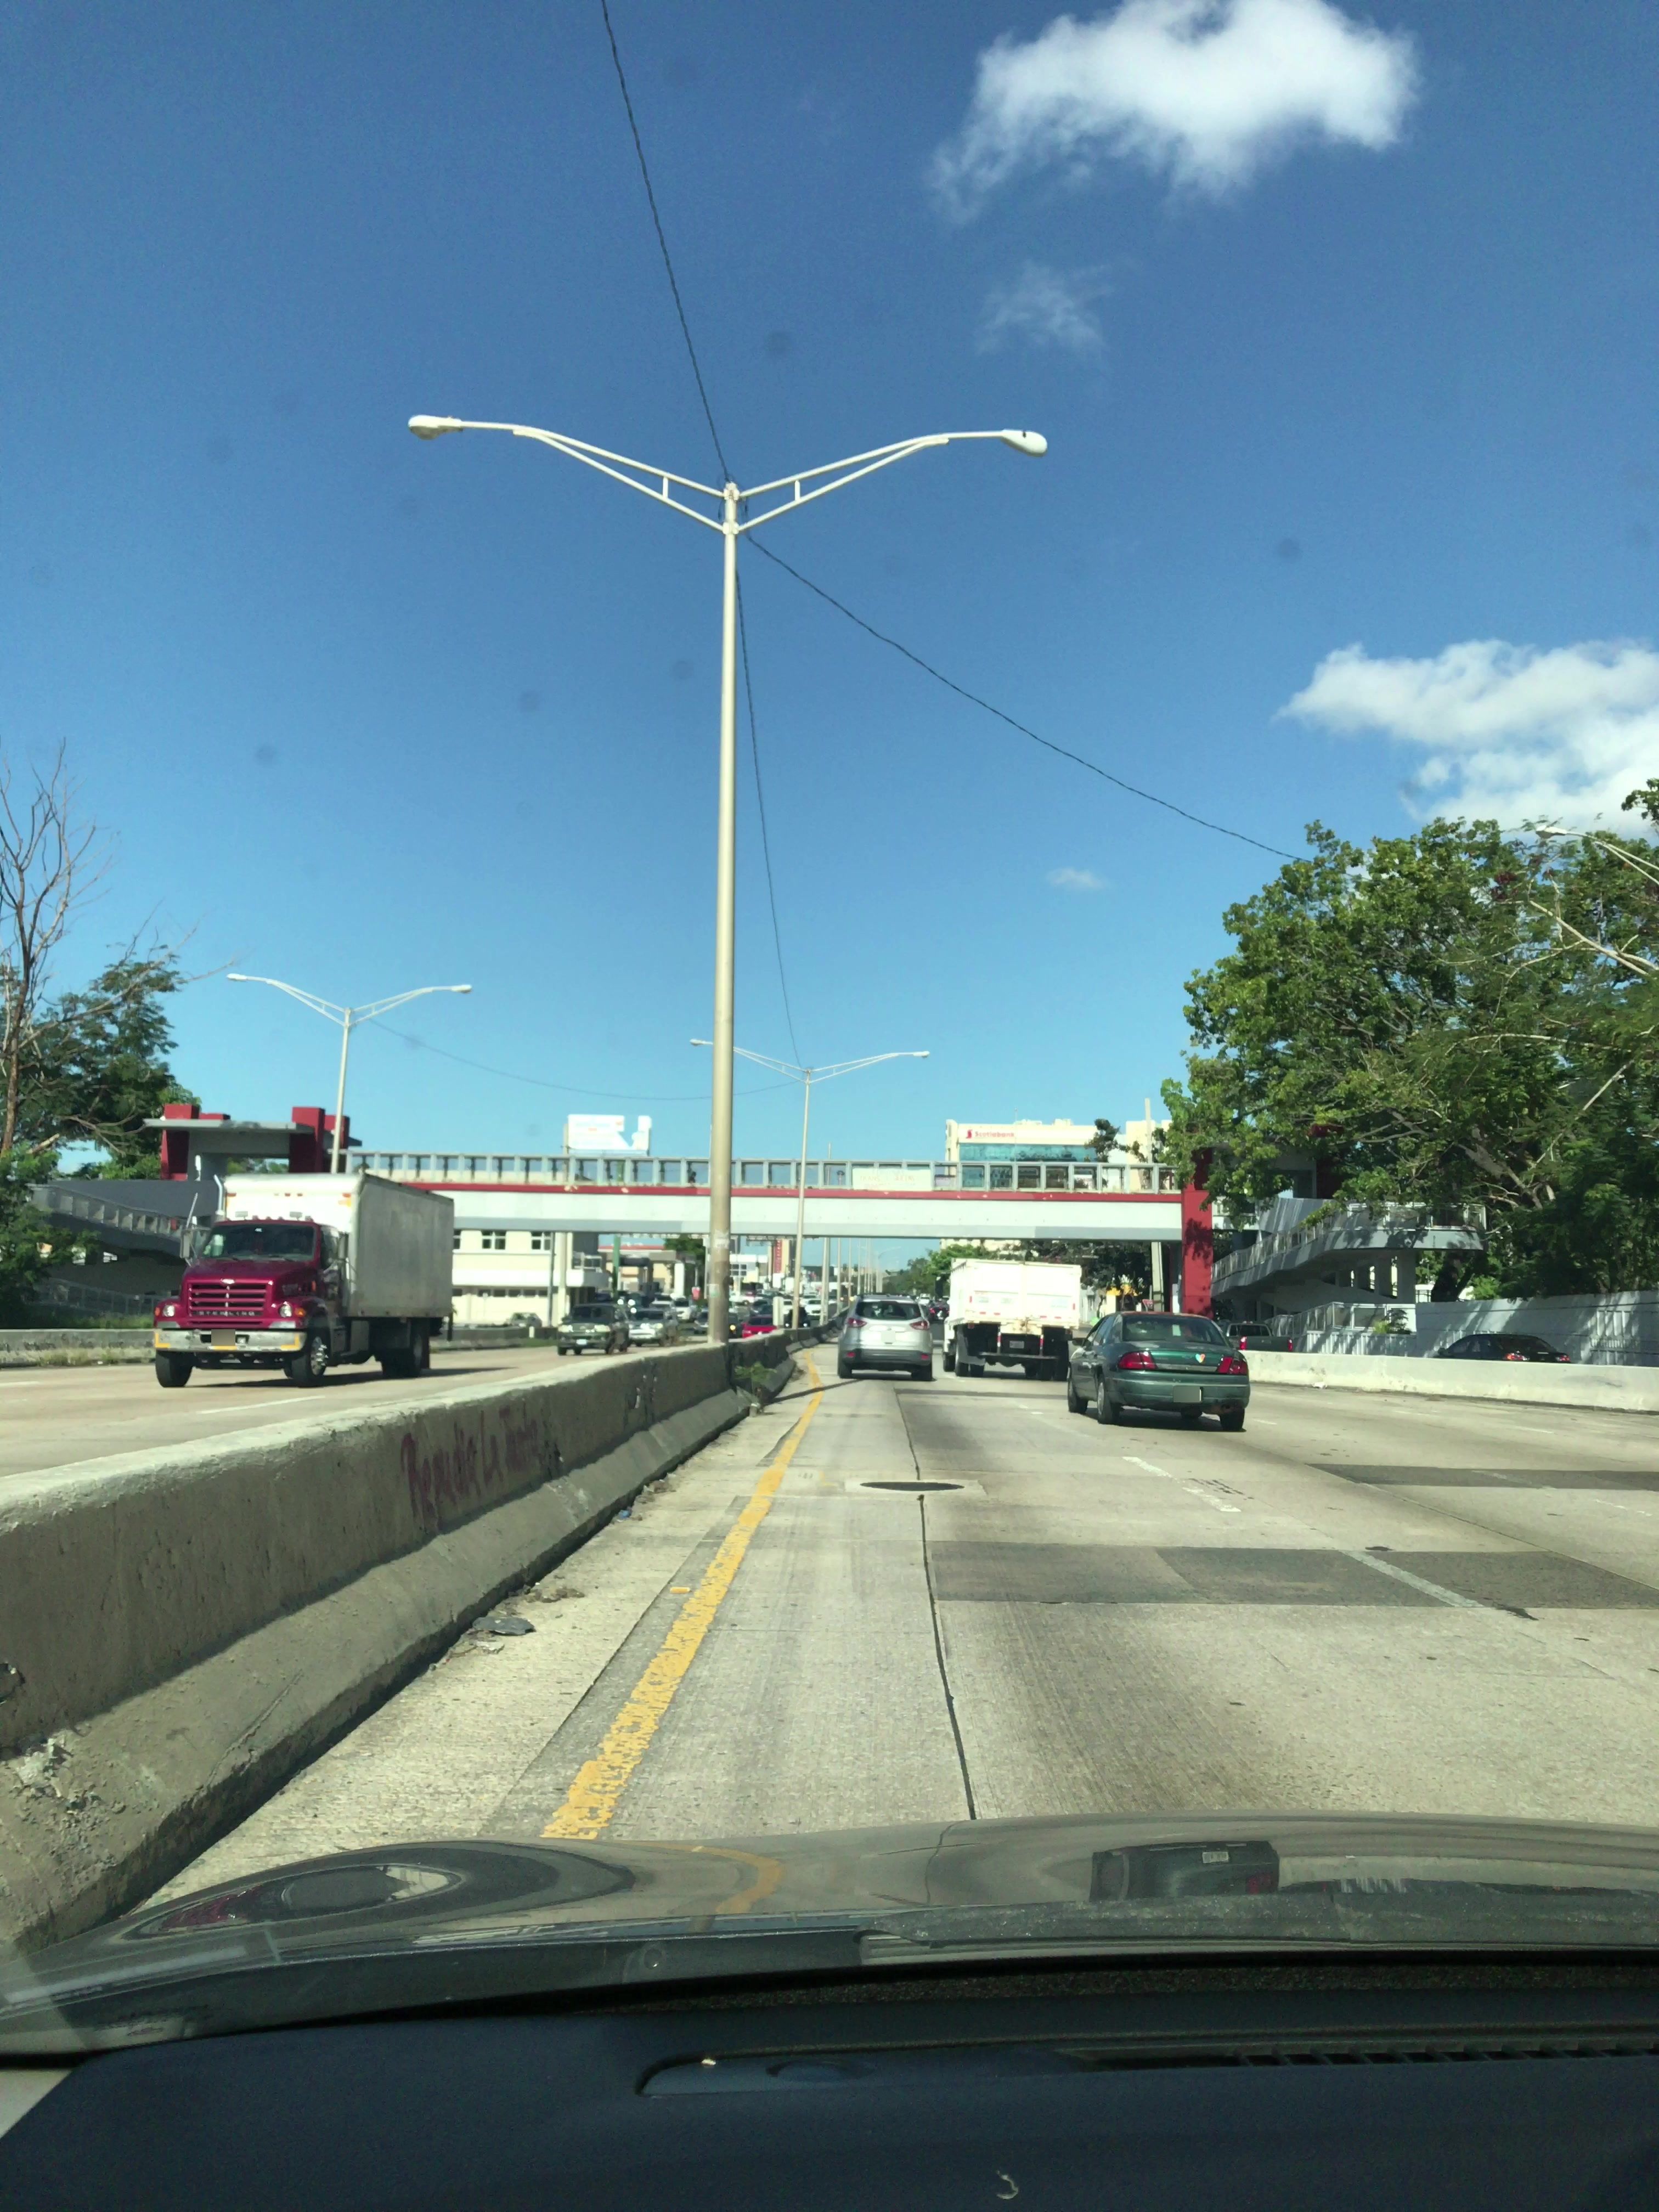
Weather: clear
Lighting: day
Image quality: good
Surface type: driving surface
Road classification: trunk, motorway
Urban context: urban centre
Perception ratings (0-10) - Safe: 1.93, Lively: 2.73, Beautiful: 0.44, Boring: 5.25, Depressing: 7.7, Wealthy: 3.93